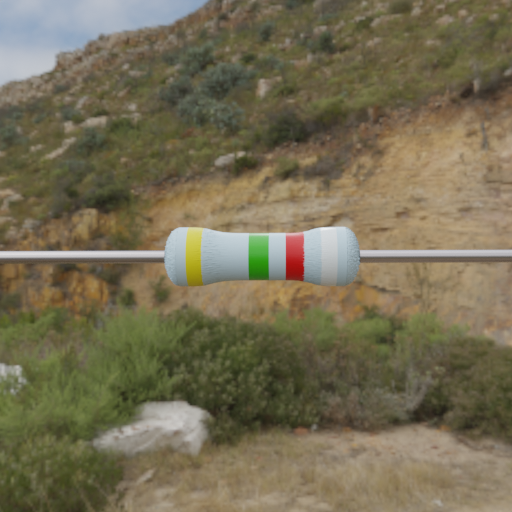
Resistor colour bands (in order): yellow, green, red, white